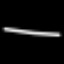
Label: line